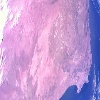
Label: land